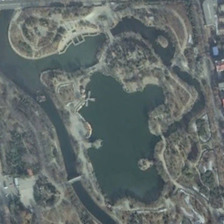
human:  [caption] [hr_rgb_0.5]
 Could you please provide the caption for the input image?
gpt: some buildings are near a park with many trees and a large pond .

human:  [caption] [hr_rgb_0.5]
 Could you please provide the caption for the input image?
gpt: some buildings are near a park with many trees and a large pond .

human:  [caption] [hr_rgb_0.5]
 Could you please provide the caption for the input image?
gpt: some buildings are near a park with many trees and a large pond .

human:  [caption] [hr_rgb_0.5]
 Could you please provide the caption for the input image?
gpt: some buildings are near a park with many trees and a large pond .

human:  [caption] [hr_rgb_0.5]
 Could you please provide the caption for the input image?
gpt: some buildings are near a park with many trees and a large pond .